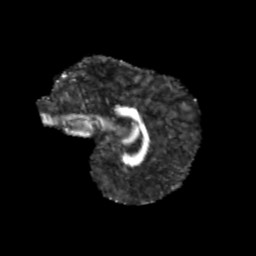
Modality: FA
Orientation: sagittal
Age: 11
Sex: female
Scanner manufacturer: siemens
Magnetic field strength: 3 T
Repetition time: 3.8 s
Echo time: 0.07 s